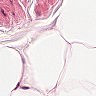
Metastatic tissue present: no